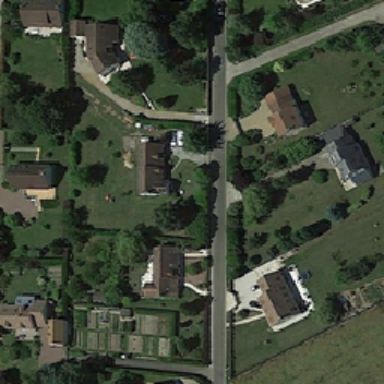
In a few cars parked next to the residential buildings .